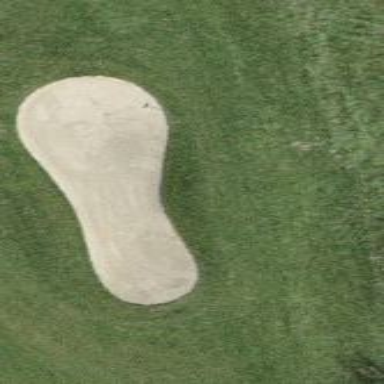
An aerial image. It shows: Golf bunker filled with sandy terrain.